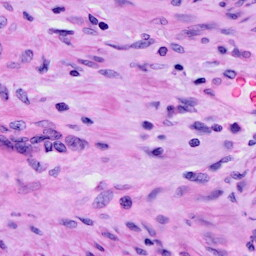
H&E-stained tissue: Cervix